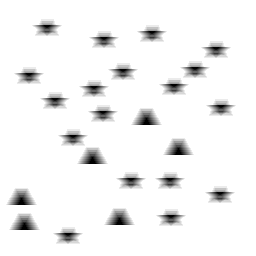
Squares: 0
Triangles: 6
Stars: 18
Total shapes: 24